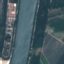
Land use / land cover class: River